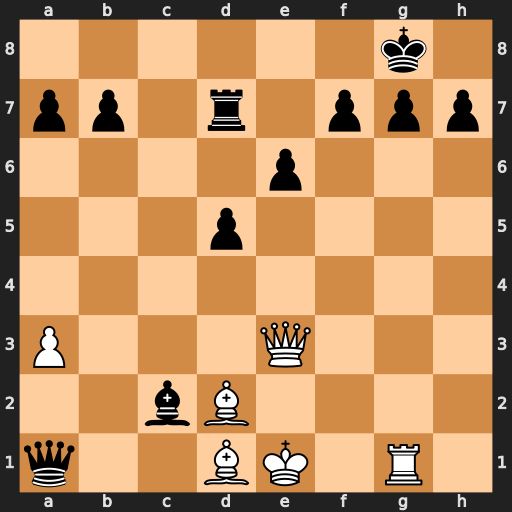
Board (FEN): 6k1/pp1r1ppp/4p3/3p4/8/P3Q3/2bB4/q2BK1R1
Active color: w
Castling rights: -
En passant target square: -
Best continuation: Bc3 Qxd1+ Kf2 Qxg1+ Kxg1